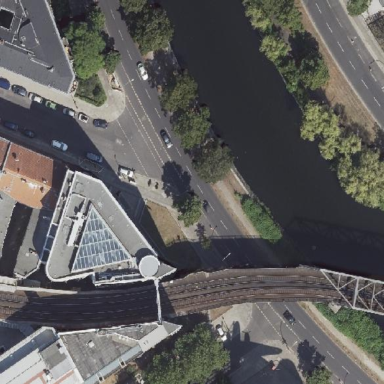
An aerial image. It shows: Public transport office building.